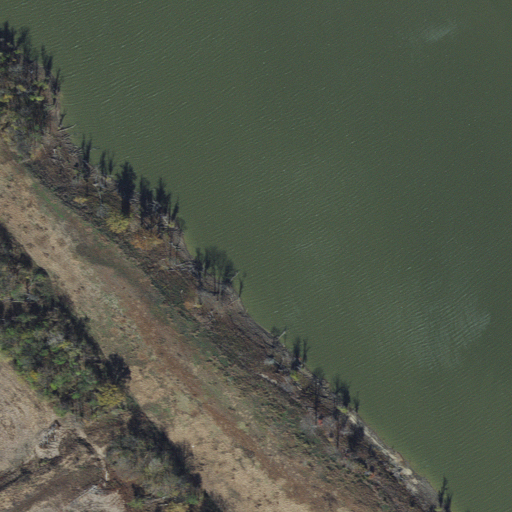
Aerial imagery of levee in Arkansas named Avenue Revetment containing open water, woody wetlands, cultivated crops, and herbaceous wetlands